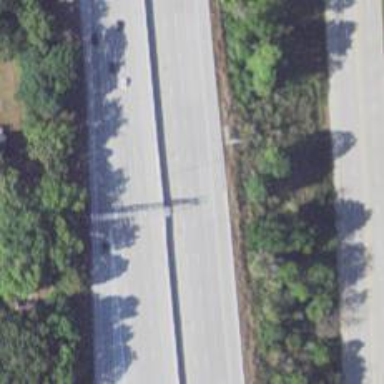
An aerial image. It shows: Motorway.